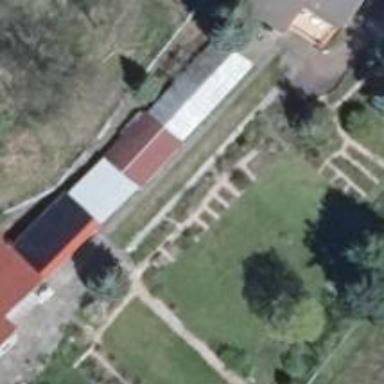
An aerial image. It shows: Shed building.